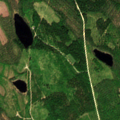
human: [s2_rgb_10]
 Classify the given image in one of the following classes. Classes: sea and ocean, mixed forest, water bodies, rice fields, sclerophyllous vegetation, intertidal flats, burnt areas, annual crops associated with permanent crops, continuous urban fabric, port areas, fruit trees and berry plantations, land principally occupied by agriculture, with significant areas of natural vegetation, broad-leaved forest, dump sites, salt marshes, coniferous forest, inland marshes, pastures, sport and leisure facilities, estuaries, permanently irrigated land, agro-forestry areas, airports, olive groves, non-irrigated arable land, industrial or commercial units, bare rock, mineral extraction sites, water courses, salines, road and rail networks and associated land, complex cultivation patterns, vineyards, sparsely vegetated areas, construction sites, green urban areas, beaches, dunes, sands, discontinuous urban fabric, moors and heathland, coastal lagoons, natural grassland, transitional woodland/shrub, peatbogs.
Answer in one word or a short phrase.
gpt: coniferous forest, mixed forest, transitional woodland/shrub